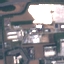
Land use / land cover: Industrial